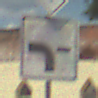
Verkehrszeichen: VerlaufVorfahrtsstrasse6
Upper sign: Vorfahrtsstrasse
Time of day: Midday
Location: Outdoor (Suburban)
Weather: PartlyCloudy
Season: NotSpecified
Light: Natural